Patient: sex M, age 66
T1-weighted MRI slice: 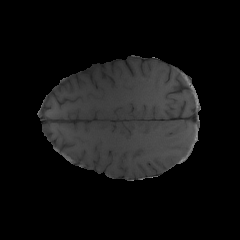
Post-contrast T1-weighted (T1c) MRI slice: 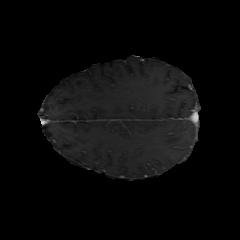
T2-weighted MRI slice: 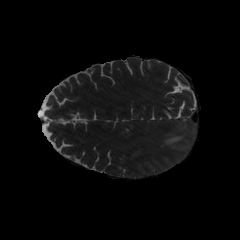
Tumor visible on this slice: yes
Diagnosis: Glioblastoma, IDH-wildtype
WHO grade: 4